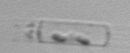
Label: Skeletonema